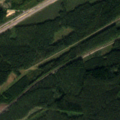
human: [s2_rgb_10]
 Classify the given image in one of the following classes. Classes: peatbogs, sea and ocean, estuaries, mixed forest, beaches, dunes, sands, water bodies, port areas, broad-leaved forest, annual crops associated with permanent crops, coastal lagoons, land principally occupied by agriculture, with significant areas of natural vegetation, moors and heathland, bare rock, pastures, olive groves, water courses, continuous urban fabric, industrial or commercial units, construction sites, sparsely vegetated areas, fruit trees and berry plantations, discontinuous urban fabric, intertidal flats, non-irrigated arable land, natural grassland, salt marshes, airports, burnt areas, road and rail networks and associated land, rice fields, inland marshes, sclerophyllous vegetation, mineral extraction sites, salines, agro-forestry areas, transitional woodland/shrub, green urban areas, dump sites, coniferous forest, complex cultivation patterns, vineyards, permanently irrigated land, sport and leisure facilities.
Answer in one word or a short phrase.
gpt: mineral extraction sites, coniferous forest, mixed forest, transitional woodland/shrub